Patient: sex F, age 71
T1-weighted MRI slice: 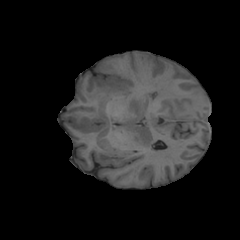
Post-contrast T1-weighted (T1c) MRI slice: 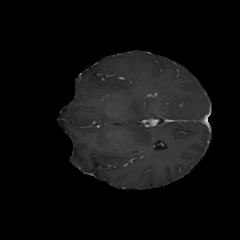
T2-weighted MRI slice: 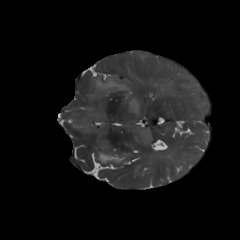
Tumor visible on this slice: yes
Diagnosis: Glioblastoma, IDH-wildtype
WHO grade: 4